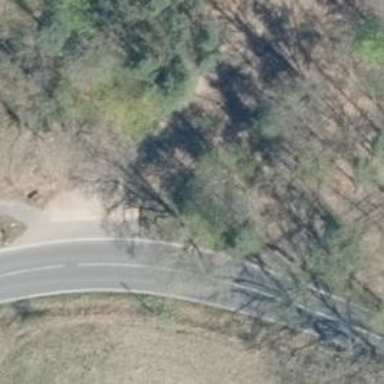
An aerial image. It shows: Emergency access point on the road.